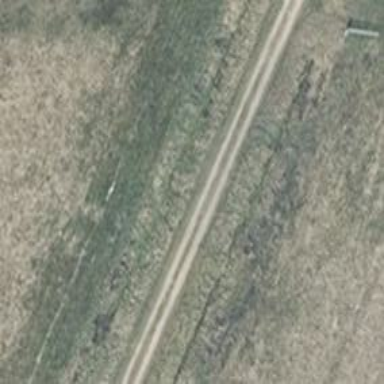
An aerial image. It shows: Gravel track with grade2 tracktype.